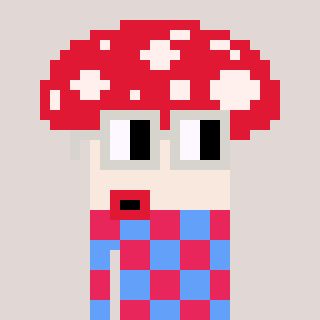
a pixel art character with square light gray glasses, a mushroom-shaped head and a blue-colored body on a warm background